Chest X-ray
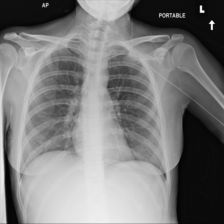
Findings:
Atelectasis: negative
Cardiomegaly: negative
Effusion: negative
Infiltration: negative
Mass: negative
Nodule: negative
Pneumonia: negative
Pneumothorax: negative
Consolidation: negative
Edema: negative
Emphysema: negative
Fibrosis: negative
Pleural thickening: negative
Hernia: negative